Here is the wavelet time-frequency representation (scalogram) of a rolling-element bearing's vibration measurement. Diagnose the bearing from this image, choosing from: normal, inner_race, outer_race, ball.
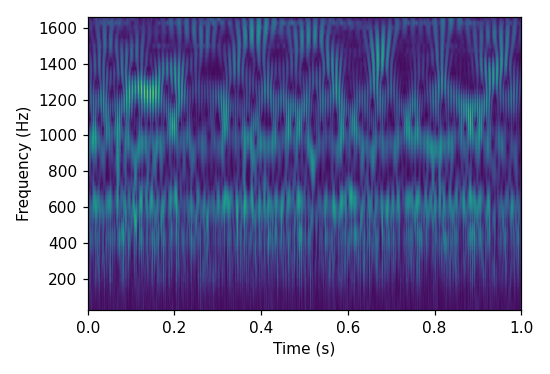
Answer: outer_race